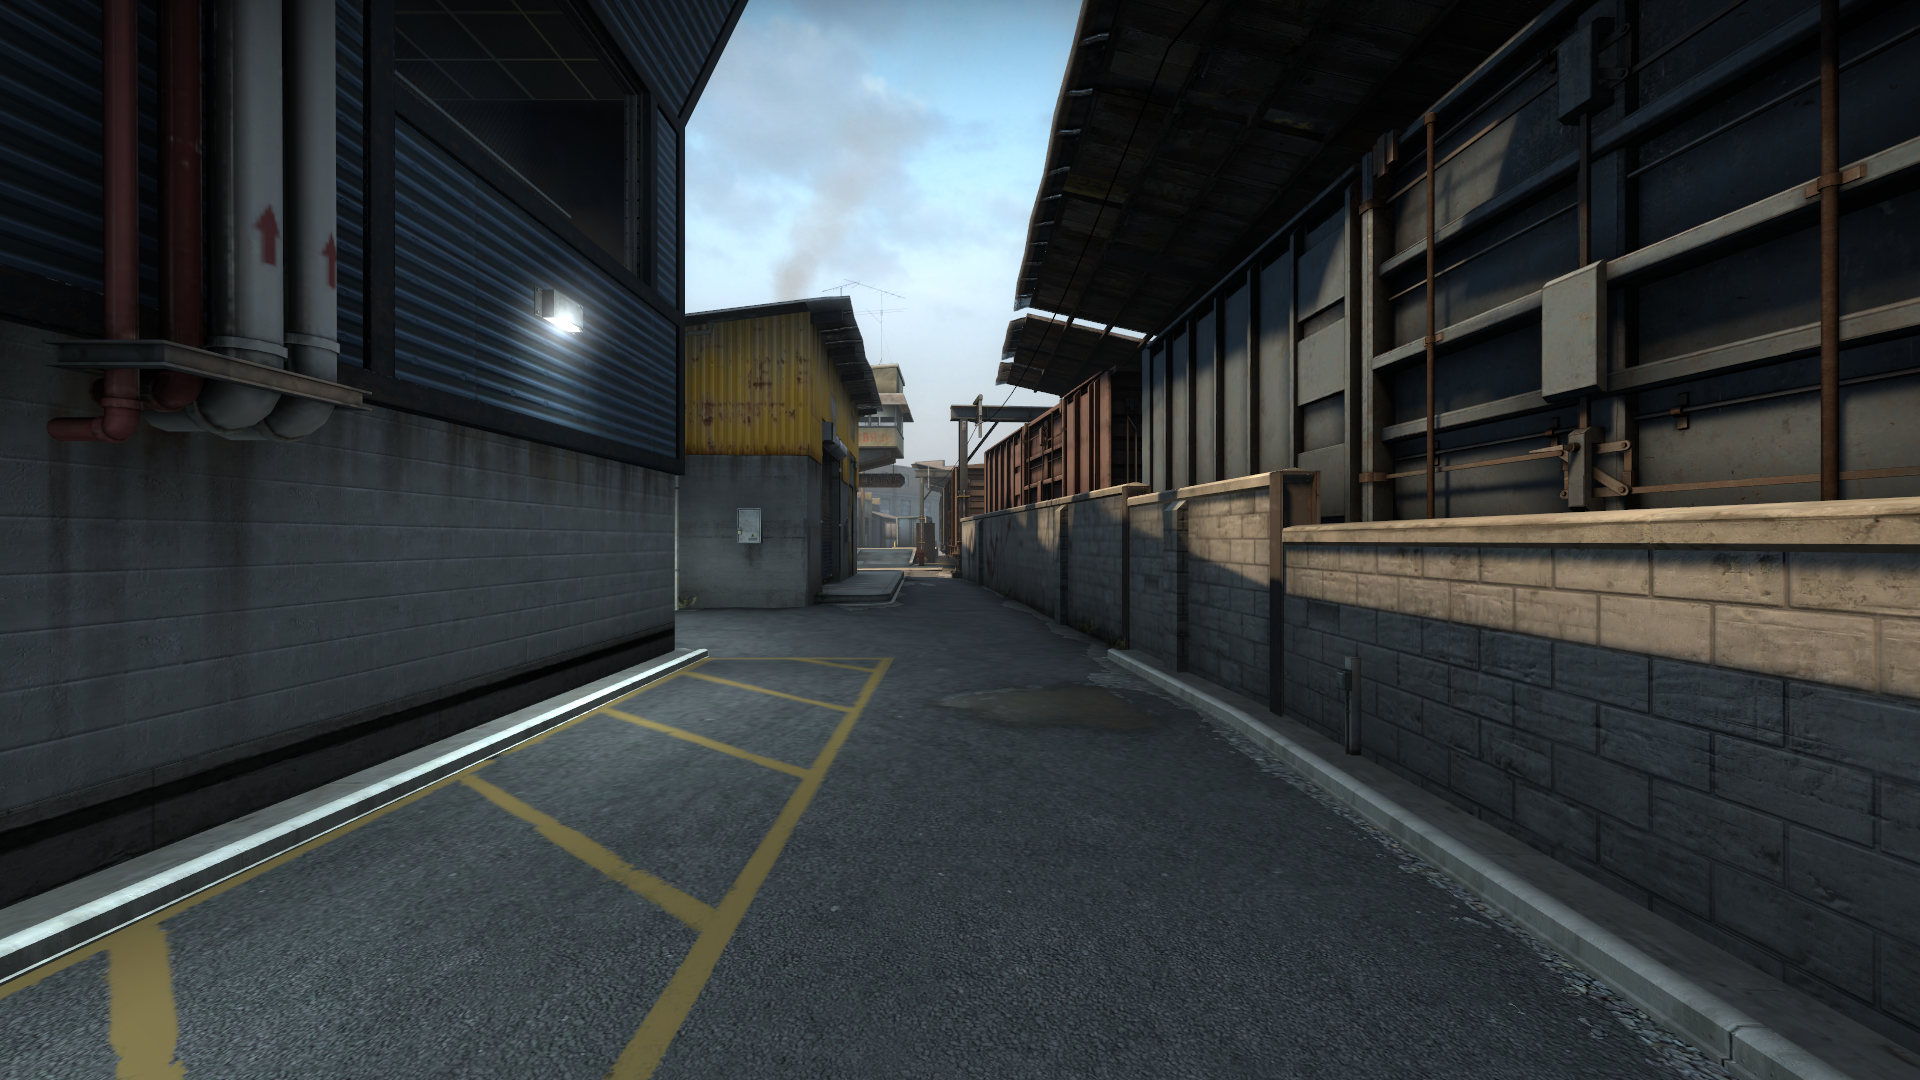
Map: de_train